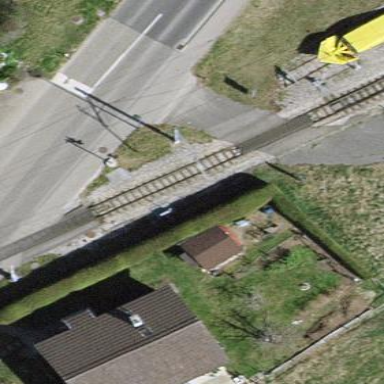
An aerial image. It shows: Railway area.